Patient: sex F, age 68
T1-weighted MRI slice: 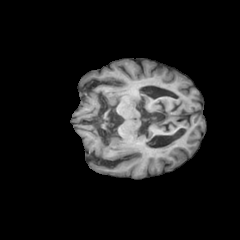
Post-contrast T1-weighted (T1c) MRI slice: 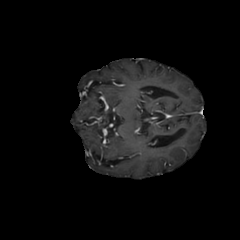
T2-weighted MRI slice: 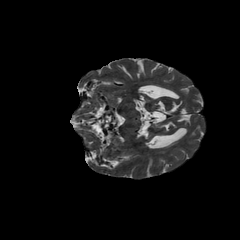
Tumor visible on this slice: no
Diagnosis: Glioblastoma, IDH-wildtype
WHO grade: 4